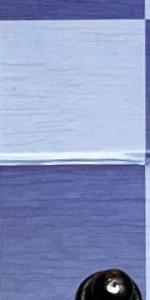
Label: Empty